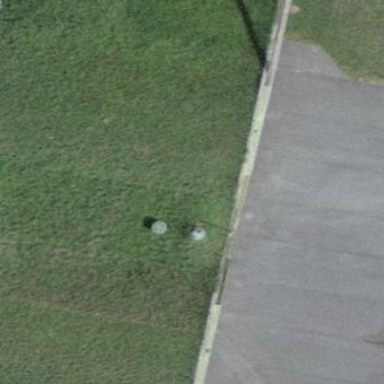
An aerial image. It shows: Military bunker used as hardened aircraft shelter.